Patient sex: F
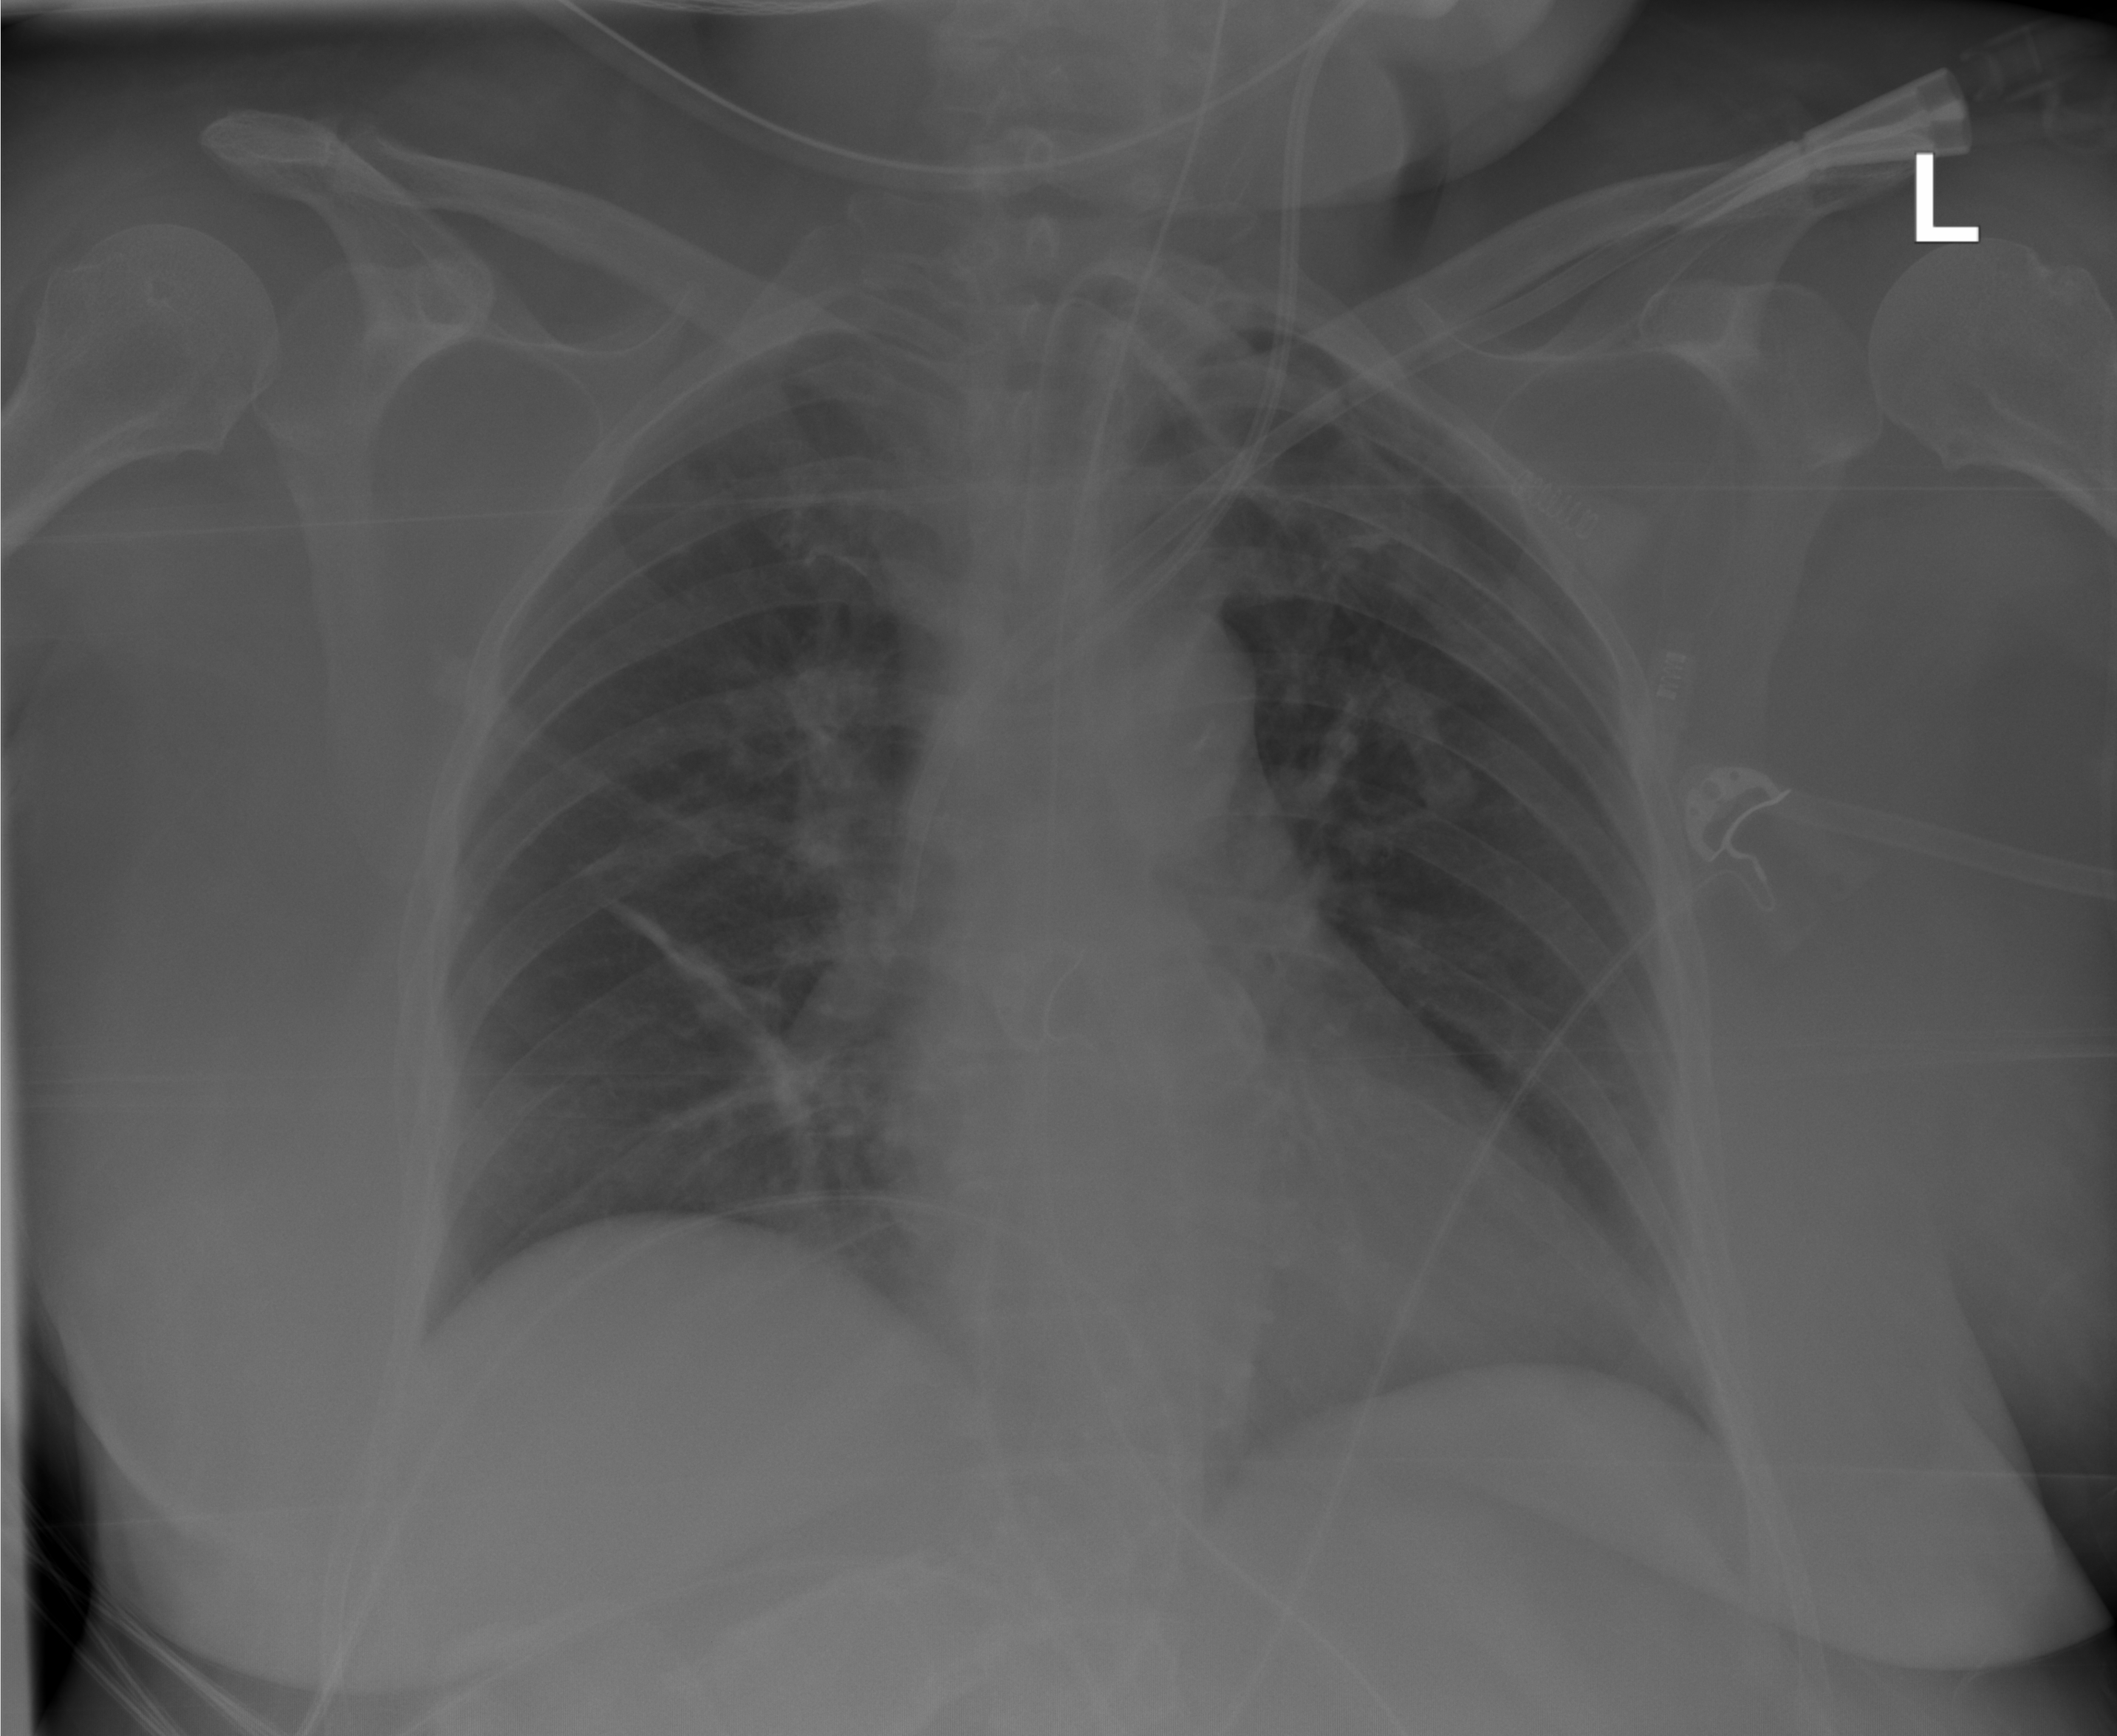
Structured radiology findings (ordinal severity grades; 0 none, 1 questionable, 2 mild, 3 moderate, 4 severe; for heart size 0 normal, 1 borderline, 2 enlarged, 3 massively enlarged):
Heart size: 0
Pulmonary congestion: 1
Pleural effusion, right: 0
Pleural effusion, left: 0
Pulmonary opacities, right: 0
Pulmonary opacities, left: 0
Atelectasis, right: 1
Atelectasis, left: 0